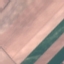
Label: AnnualCrop